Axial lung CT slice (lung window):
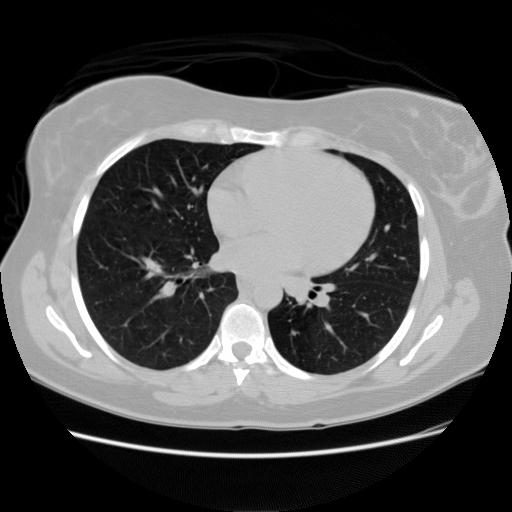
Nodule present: no